Question: I wanted to beautify my frontend with ng-bootstrap (installed via 'npm install --save ng-bootstrap')
'''
import {NgbModule} from '@ng-bootstrap/ng-bootstrap';
@NgModule({
...
imports: [NgbModule.forRoot(), ...],
...
})
export class YourAppModule {
}
'''
'''
<script src="https://cdnjs.cloudflare.com/ajax/libs/angular.js/1.7.5/angular.min.js"></script>
<div ngbDropdown class="d-inline-block">
<button class="btn btn-outline-primary" id="dropdownBasic1" ngbDropdownToggle>
Choose your playlist
</button>
<div ngbDropdownMenu aria-labelledby="dropdownBasic1">
<button
class="dropdown-item"
*ngFor="let playlist of playlists"
[class.selected]="playlist === selectedPlaylist"
(click)="onSelect(playlist)">{{playlist.name}}</button>
</div>
</div>
'''
but it renders like that :

Any ideas on how to fix that *insert many digusting synonyms* result ? :D
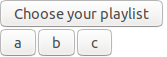
Answer: Looks like you forgot to add the 'bootstrap.css'.
Just add the link to that in your index.html:
'''
<link
rel="stylesheet"
href="https://maxcdn.bootstrapcdn.com/bootstrap/4.0.0/css/bootstrap.min.css" />
'''
Also, you'll import the 'NgbModule' from this path:
'''
import { NgbModule } from '@ng-bootstrap/ng-bootstrap';
'''
Not '.forRoot' on it.
---
> Here's a <URL> for your ref.